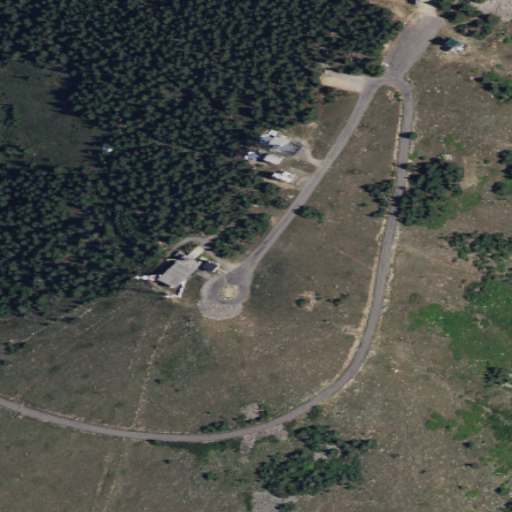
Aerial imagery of mountain in Washington named Mount Spokane containing shrub, evergreen forest, open development, barren land, grassland, and low intensity development